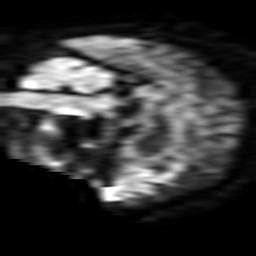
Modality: TRACE
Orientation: sagittal
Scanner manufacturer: philips
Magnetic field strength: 3 T
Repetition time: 3.206 s
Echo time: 0.076 s